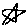
Label: star